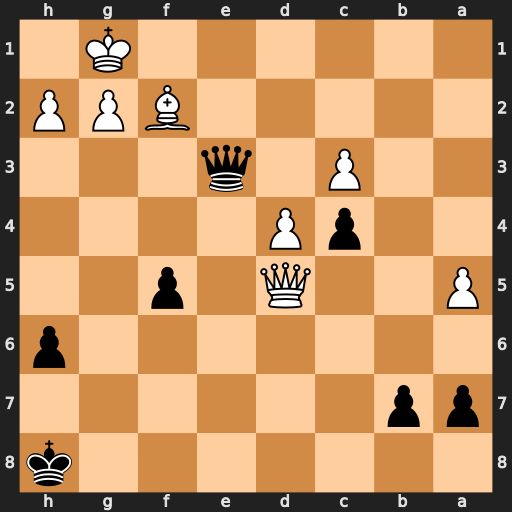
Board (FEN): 7k/pp6/7p/P2Q1p2/2pP4/2P1q3/5BPP/6K1
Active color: b
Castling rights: -
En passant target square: -
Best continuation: Qc1+ Be1 Qxe1#